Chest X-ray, PA view. Patient: 47 years old, sex F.
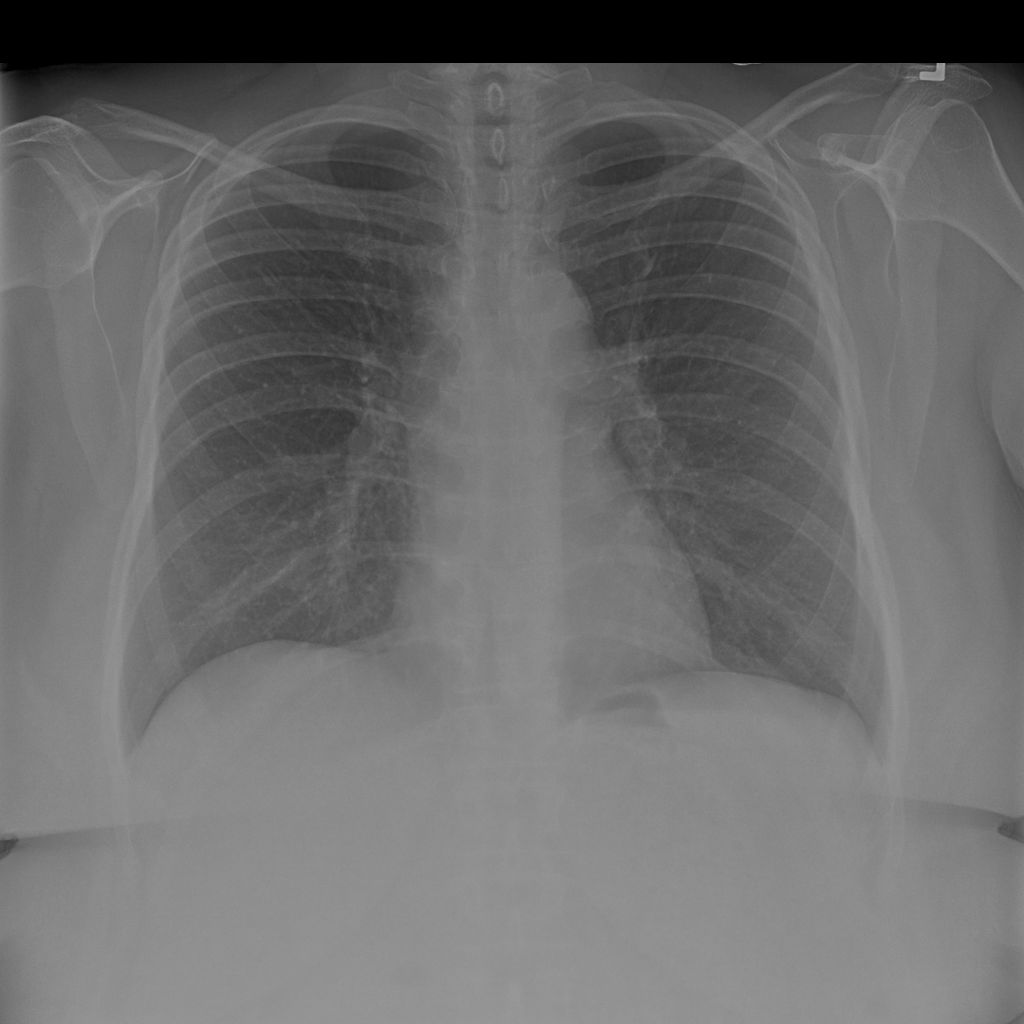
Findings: No Finding